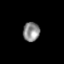
Tissue: prostate
Cell type: T cells
Senescence score: 0.7576
Nuclear area (px): 310
Mean DAPI intensity: 139.368